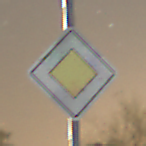
Verkehrszeichen: Vorfahrtsstrasse
Umgebung: Outdoor, Nature
Tageszeit: Night
Wetter: Clear
Licht: Natural
Jahreszeit: NotSpecified
Kontrast: LowContrast